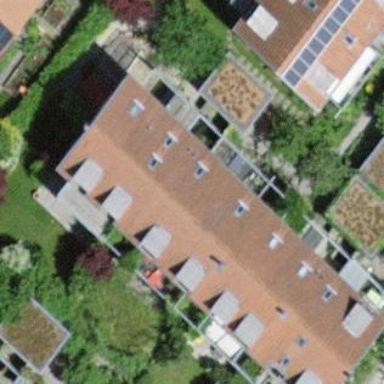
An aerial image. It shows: Simple and straightforward house.